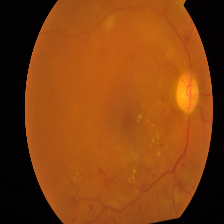
Diabetic retinopathy grade: Proliferative DR